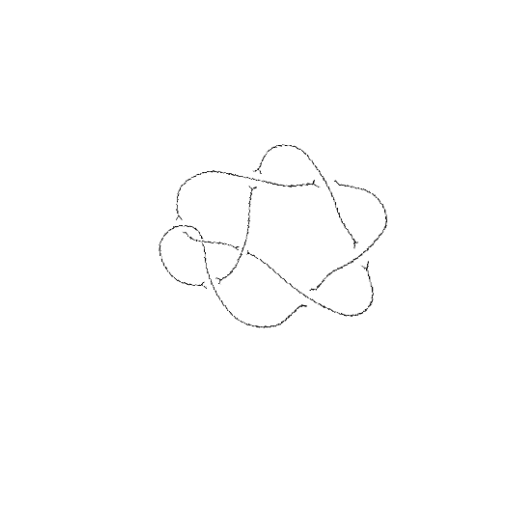
Crossing number: 8